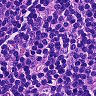
Metastatic tissue present: no